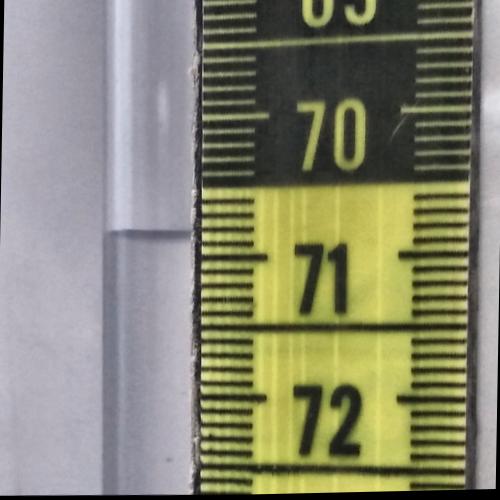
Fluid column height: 70.8 cm